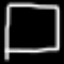
Label: square